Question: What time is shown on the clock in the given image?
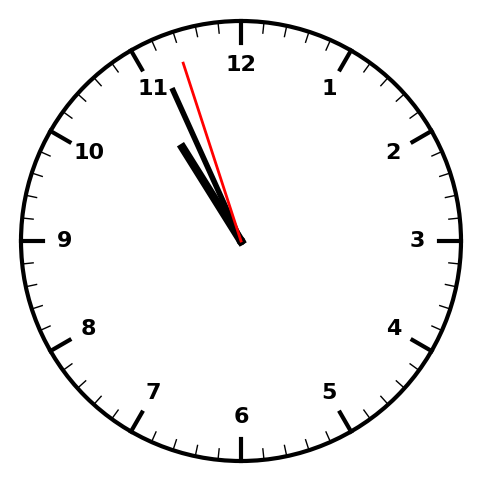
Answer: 10:55:57